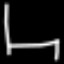
Label: chair